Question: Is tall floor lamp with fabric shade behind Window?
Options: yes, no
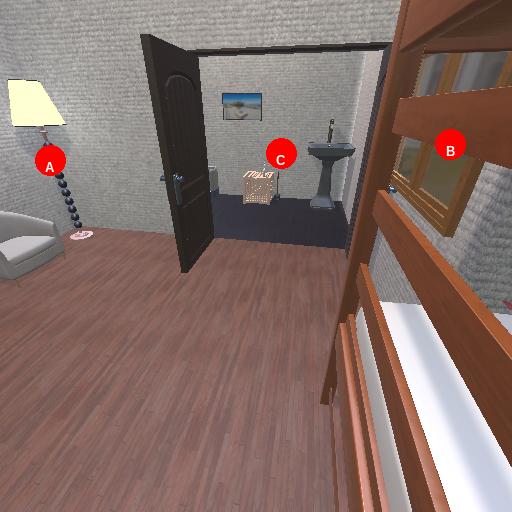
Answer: yes